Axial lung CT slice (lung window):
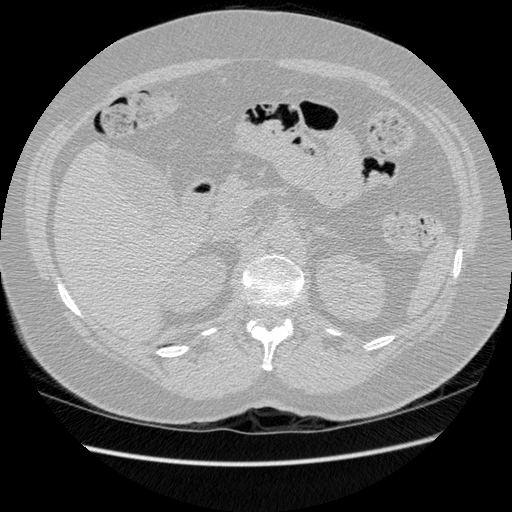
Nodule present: no